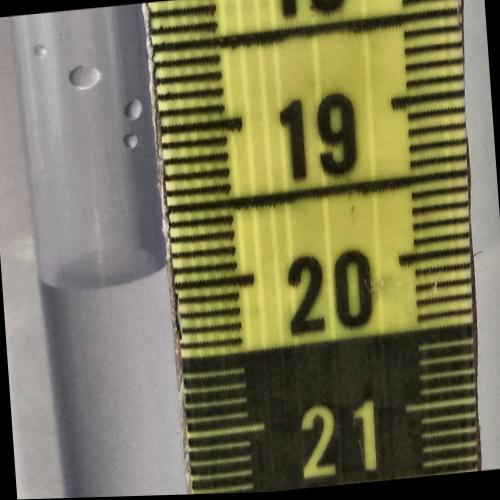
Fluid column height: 19.9 cm